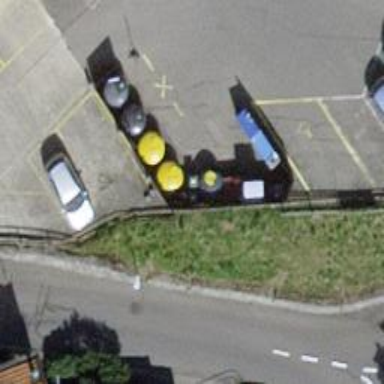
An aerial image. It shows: Recycling container at amenity designated for recycling.